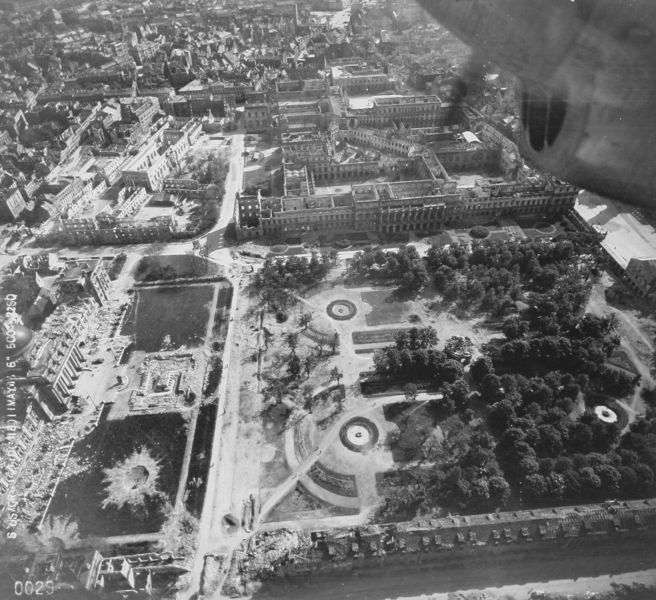
Titel: Zerstörungsaufnahme der Münchner Residenz bei Kriegsende
(Photo der alliierten Luftaufklärung)
Institution: unbekannt
Schlagwörter: flügel, weiß, bäume, landschaft, stadt, grau, paris, schwarz, straße, anlage, gebäude, park, parkanlage, schloss, barock, häuser, wege, pflanzen, wald, brunnen, garten, ansicht, dächer, allee, luftperspektive, vogelperspektive, krieg, luft, zerstörung, symmetrie, aufsicht, foto, fotografie, grossstadt, luftaufnahme, ruine, berlin, münchen, bomben, schwarz weiß, ruinen, residenz, strassen, beete, bepflanzung, hofgarten, rondell, barockgarten, gartenanlage, luftbild, istanbul, marstall, überblick, schäden, flugzeug, motor, armeemuseum, luftkrieg, kriegsschäden, luftbildn